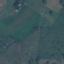
Label: Pasture